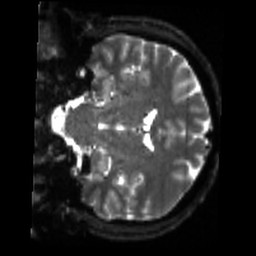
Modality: sbref
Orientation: coronal
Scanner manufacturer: siemens
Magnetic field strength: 3 T
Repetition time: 4 s
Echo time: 0.0594 s